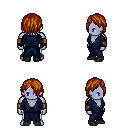
a pixel art fantasy rpg character, male body template, dark elf, purple skin, blue robe, white pants, brunette bangs hairstyle, leather bracers, black shoes, four views (front, back, left, right), 2x2 character sprite sheet, small pixel art, hard edges, no anti-aliasing